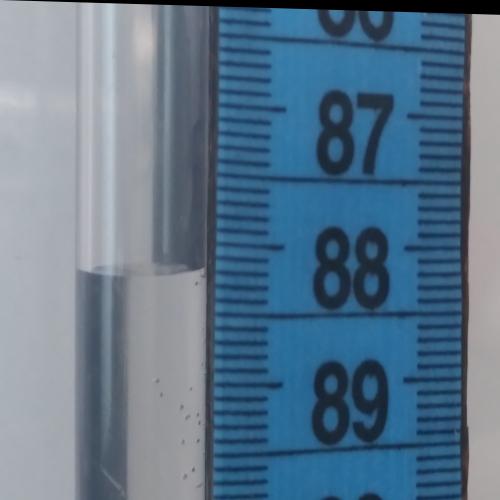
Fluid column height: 88.2 cm